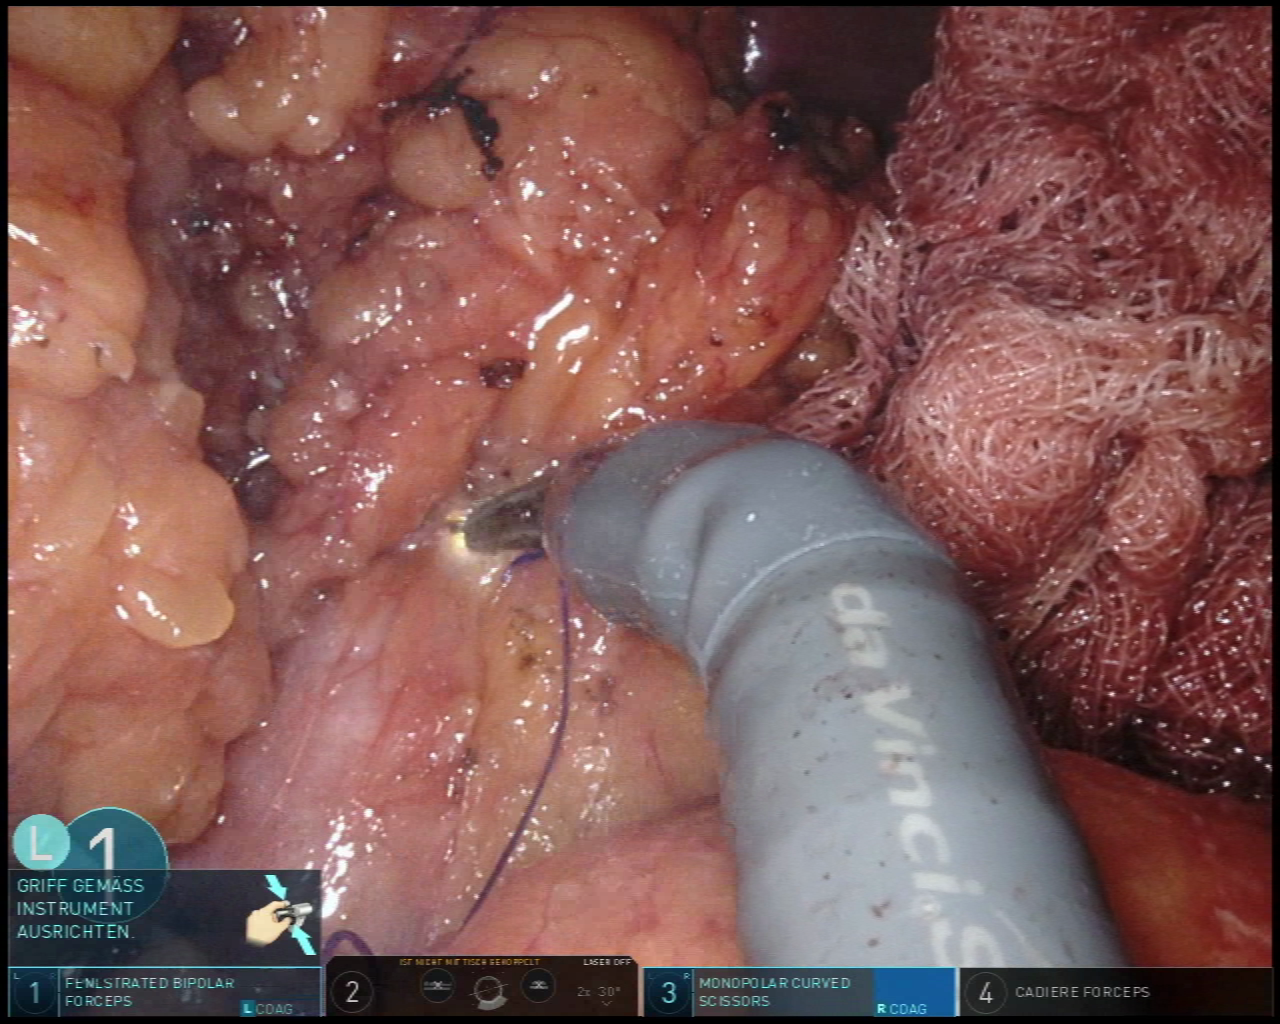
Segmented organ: stomach
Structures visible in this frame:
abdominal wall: no
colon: no
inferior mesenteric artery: no
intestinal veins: no
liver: no
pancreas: no
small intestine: no
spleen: yes
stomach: yes
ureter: no
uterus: no
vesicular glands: no